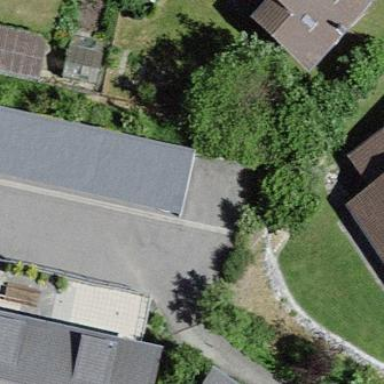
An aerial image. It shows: View of roof of building.